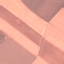
Land use / land cover: AnnualCrop